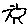
Label: sun